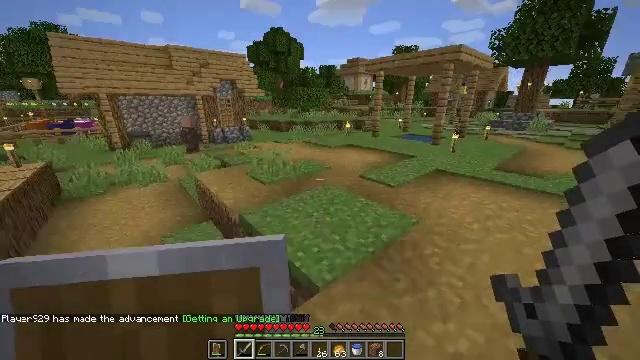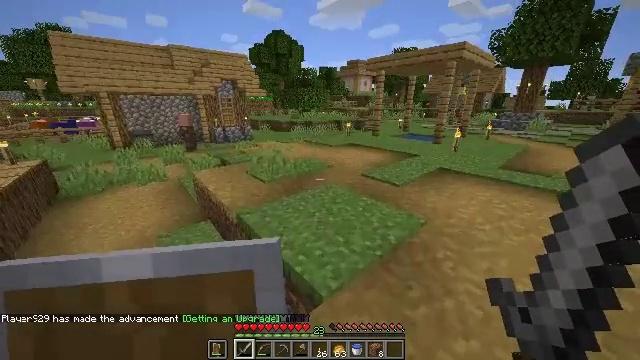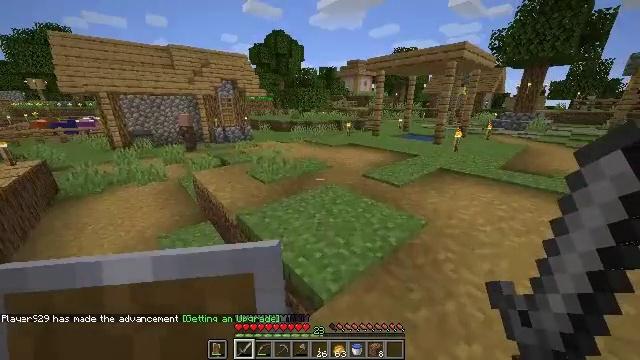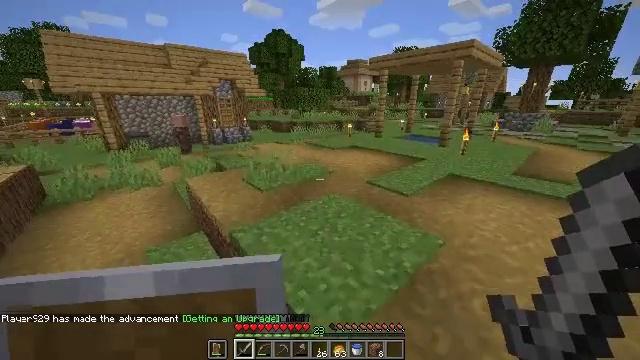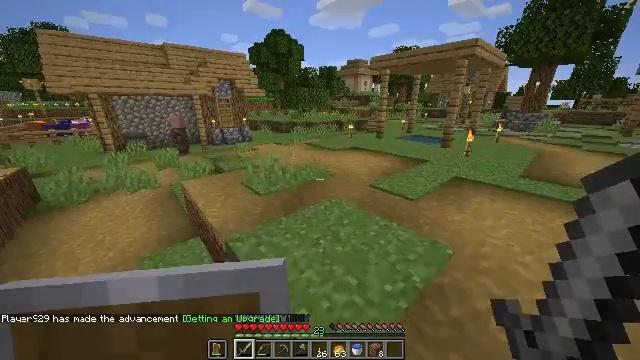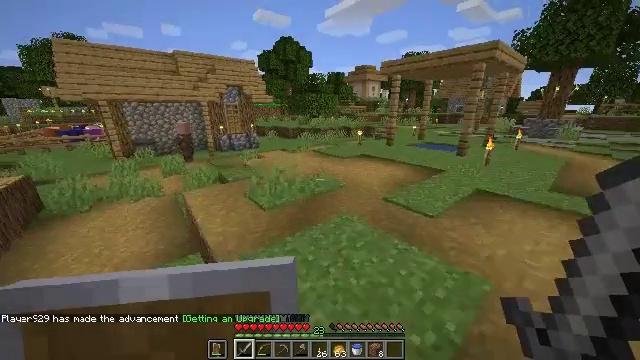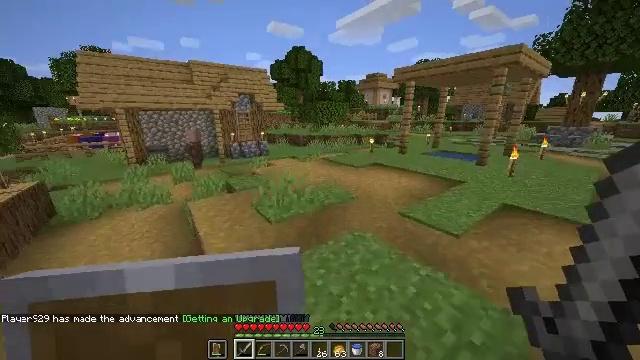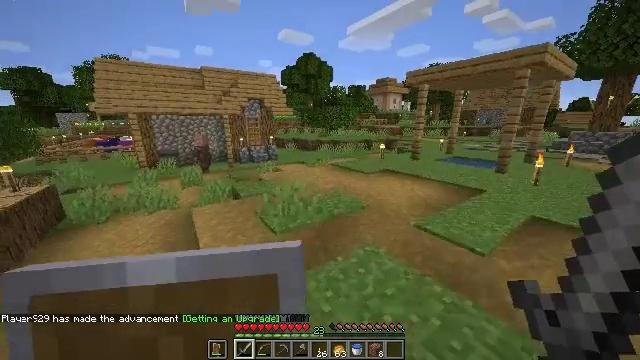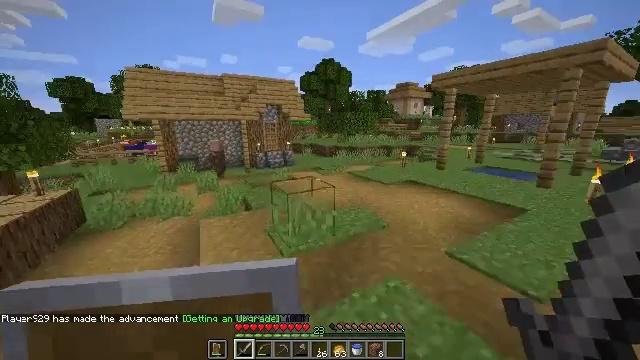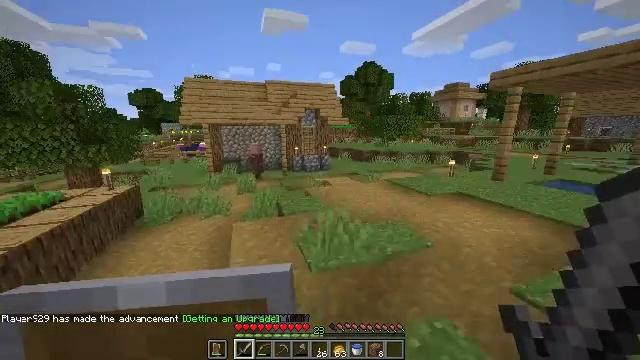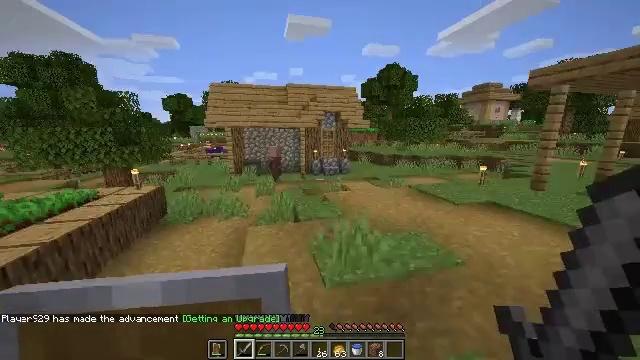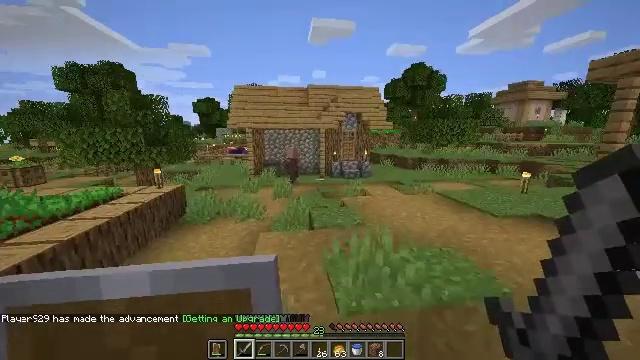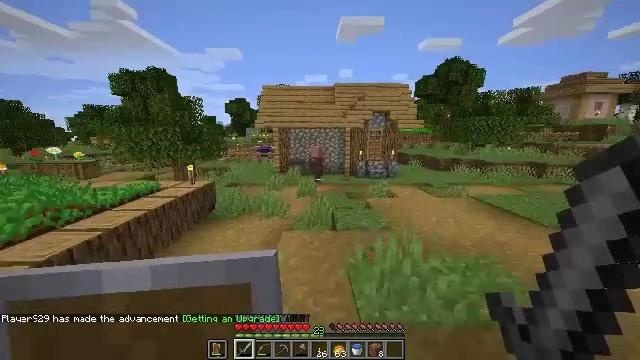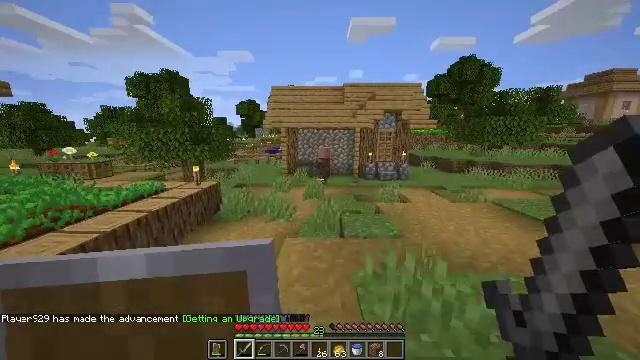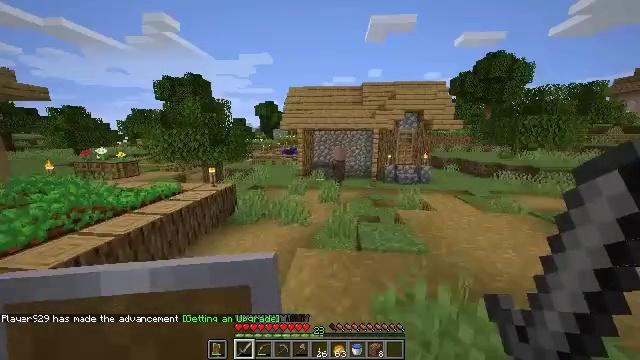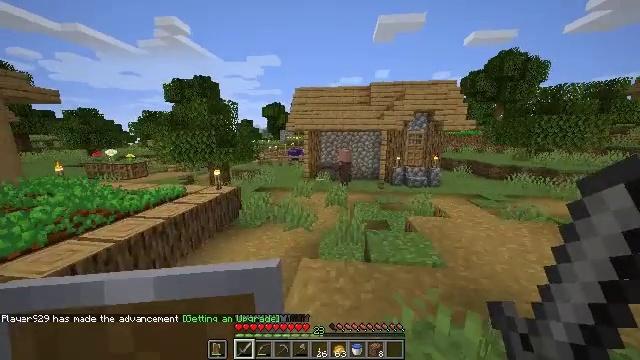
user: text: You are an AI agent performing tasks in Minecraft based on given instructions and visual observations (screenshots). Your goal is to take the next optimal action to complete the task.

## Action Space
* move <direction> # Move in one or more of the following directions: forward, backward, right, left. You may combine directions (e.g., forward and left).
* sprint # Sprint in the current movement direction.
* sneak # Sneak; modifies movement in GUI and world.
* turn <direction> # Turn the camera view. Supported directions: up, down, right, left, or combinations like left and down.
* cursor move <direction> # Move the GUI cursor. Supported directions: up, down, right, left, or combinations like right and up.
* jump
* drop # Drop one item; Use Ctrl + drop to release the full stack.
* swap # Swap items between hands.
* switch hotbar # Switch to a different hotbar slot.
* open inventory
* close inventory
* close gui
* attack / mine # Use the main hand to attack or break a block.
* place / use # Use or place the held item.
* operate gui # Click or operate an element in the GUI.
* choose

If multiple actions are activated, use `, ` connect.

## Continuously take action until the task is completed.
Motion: motion action
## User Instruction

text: Put blue wool and wooden planks in a crafting table to get a blue bed.
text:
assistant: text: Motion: move forward, sprint
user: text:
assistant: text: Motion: move forward
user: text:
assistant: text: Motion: move forward
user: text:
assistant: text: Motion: move forward
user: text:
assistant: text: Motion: move forward, sprint, turn left and up
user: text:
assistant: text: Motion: move forward, sprint, turn left and up
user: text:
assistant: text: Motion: move forward, sprint, turn left and up
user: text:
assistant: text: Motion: move forward, turn left and up
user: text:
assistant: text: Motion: move forward, turn left and up
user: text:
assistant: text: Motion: move forward, turn left
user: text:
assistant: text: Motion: move forward, turn left
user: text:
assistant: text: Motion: move forward, turn left
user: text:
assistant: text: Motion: move forward, turn left
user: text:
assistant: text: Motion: move forward, turn left
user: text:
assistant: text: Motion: move forward, turn left
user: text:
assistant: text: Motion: move forward
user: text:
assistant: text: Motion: move forward
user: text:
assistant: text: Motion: move forward
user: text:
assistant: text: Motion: move forward
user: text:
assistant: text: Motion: move forward, turn right
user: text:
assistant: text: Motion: move forward, turn right and up
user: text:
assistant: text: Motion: move forward, turn right and up
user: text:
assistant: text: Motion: move forward, sprint
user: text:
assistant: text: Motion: move forward, sprint
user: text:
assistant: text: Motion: move forward, sprint
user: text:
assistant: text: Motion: move forward
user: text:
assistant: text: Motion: move forward
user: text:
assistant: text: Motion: move forward
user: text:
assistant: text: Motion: move forward
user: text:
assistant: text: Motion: move forward